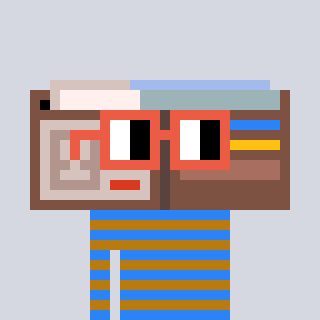
a pixel art character with square orange glasses, a wallet-shaped head and a gold-colored body on a cool background